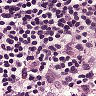
Metastatic tissue present: no